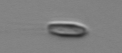
Label: Chrysochromulina